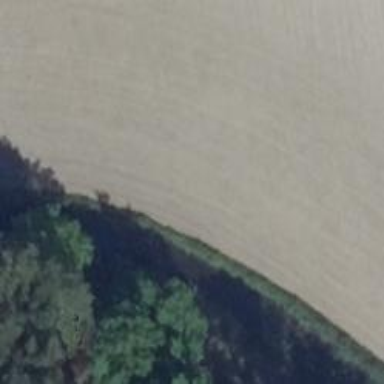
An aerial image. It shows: Grass track road with grade 5 tracktype.